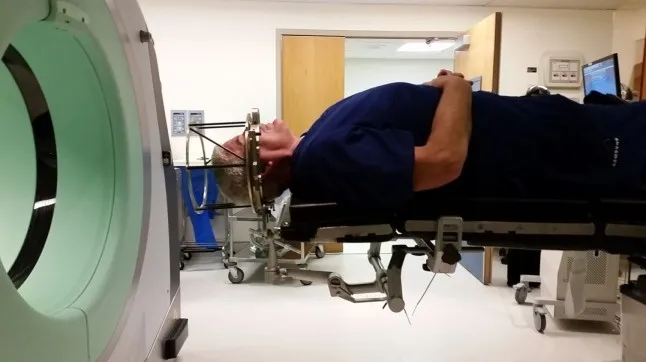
Positioning of potential patient in CRW frame, prior to CT scanning.
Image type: medical_photograph (skin_photograph)